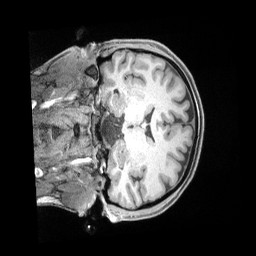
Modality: T1w
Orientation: coronal
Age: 34
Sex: female
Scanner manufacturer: siemens
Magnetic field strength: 3 T
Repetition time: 2 s
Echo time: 0.00211 s